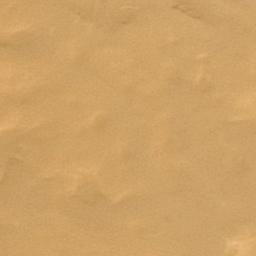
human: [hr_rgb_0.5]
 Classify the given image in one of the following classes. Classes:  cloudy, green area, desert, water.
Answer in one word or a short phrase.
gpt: desert